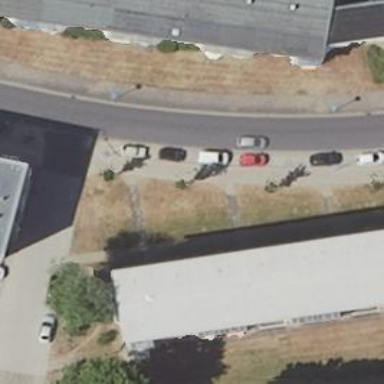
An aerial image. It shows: Footway.